Как вы знаете, отражения повседневных объектов в зеркалах и их изображения в линзах могут иметь довольно причудливую форму. Но и в этих случаях можно восстановить форму исходного объекта. Этому и будет посвящена данная задача.
Часть A. Фото в пузыре (4 балла) Иногда на фотографиях мыльных пузырей можно заметить искажённые изображения объектов позади фотоаппарата. Исследованию таких искажений посвящена первая часть задачи.Пузырь радиуса $R$ фотографируют с расстояния $L\gg R$, и в нём отражается объект неправильной формы, нарисованный на вертикальной стене. Линия, соединяющая пузырь и фотоаппарат, перпендикулярна стене; фотоаппарат поставлен к стене вплотную.Точка на стене на расстоянии $r$ от фотоаппарата видна на фотографии на расстоянии $\rho$ от центра изображения пузыря.
Выразите $r$ через $\rho$, $R$ и $L$.
Выразите малый элемент площади объекта $\mathrm dS$ через параметры соответствующего участка изображения. В ответ могут входить величины $\rho$, $R$, $L$, а также дифференциал расстояния $\mathrm d\rho$ и дифференциал полярного угла $\mathrm d\varphi$.
Часть B. Площадь квадрата (6 балла) Квадрат со стороной $a$ помещают на ось собирающей линзы с фокусным расстоянием $F$. Две стороны квадрата параллельны оптической оси, другие две — перпендикулярны. Положение центра квадрата задаётся координатой $x$ вдоль оптической оси, центр линзы находится в точке $x_0$. Изображение квадрата — трапеция, зависимость площади которой $S(x)$ исследуется в этой части задачи.
В листе ответов приведена фотография пузыря в натуральный размер. Как можно точнее найдите площадь объекта на стене. Численное значение $L=1~м$.
Получите теоретическую формулу для площади $S(x)$ изображения квадрата. Считайте, что $x-x_0 > F + a/2$. В листе ответов приведена зависимость $S(x)$, причём в точке $x=16~см$ площадь изображения становится неизмеримо большой. Эту зависимость намного удобнее анализировать, если в ней отсутствует расходимость (т.е. она всегда принимает конечные значения).
Чтобы зависимость не имела расходимости при $x=16~см$, её удобно домножить на некоторую функцию $f(x)$, которая в этой точке обращается в $0$. Предложите такую функцию. Пересчитайте точки для $f(x)S(x)$. Для дальнейшей обработки удобно восстановить значение $f(x)S(x)$ в точке $x=16~см$. Это можно сделать, экстраполировав (продлив) зависимость $f(x)S(x)$.
Получите экстраполированное значение $C=f(x)S(x)$ в точке $x=16~см$.
Пересчитайте точки для $f(x)S(x)/C$. Каждая точка полученной зависимости позволяет найти $a$, $F$ и координату $x_0$ центра линзы.
Для каждой точки найдите $a$, $F$ и $x_0$. Также приведите в листе ответов усреднённые результаты $\bar a$, $\bar F$ и $\bar x_0$.
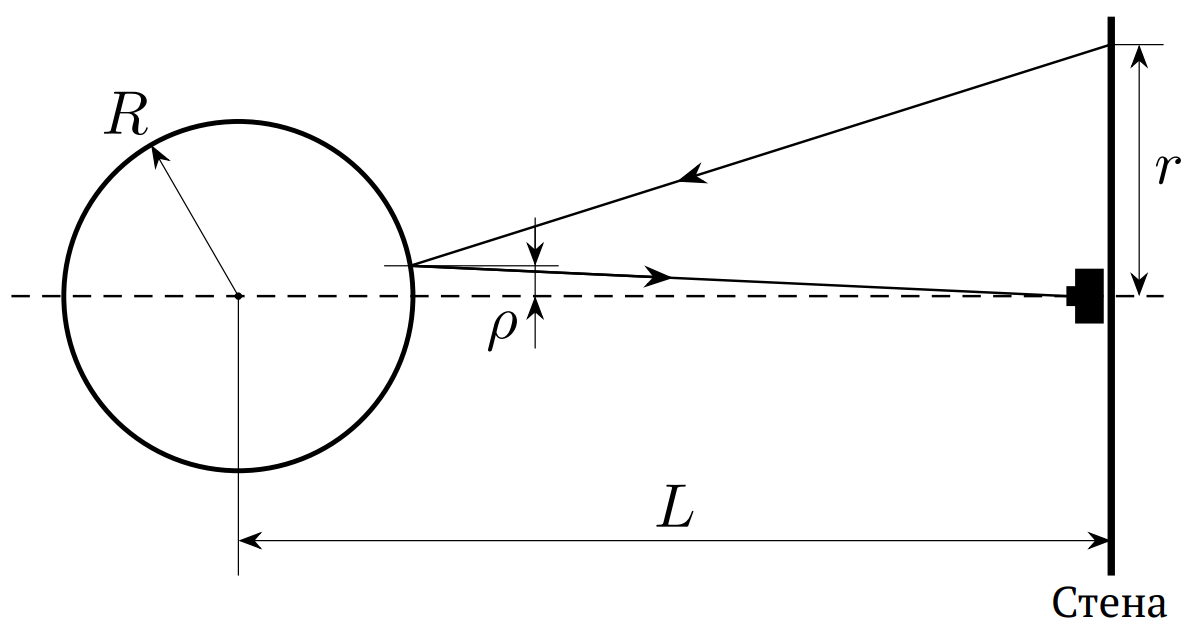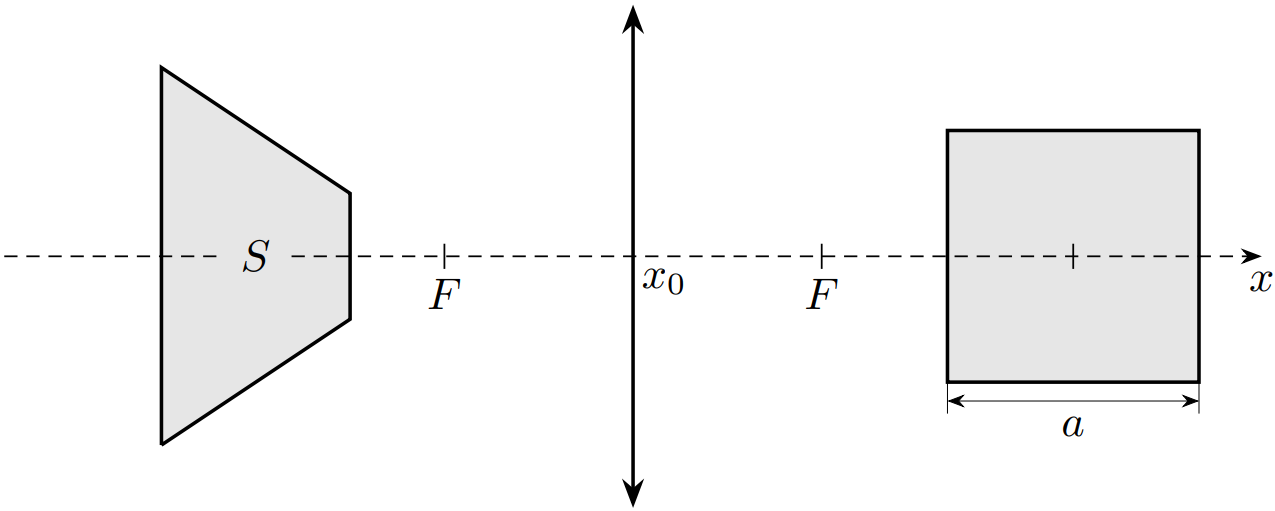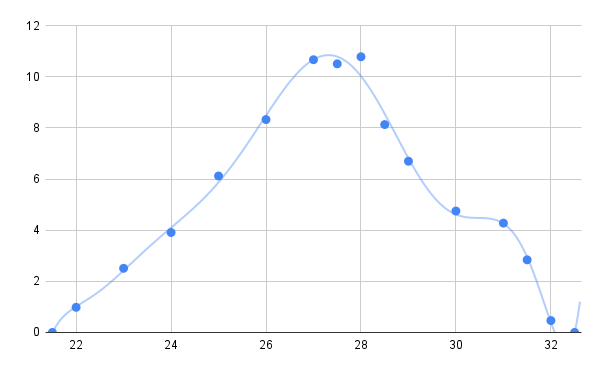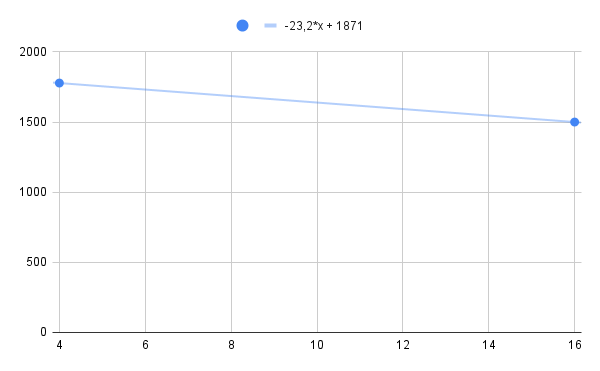
Выразите $r$ через $\rho$, $R$ и $L$.
Решение: Пусть $\alpha$ — угол падения луча на пузырь, $\beta$ — угол, который радиус, проведенный в точку падения, составляет с горизонталью, $\theta$ — угол падающего луча с горизонталью. Тогда:$$\sin \beta = \frac{\rho}{R}\\\tan \theta = \frac{\rho}{L-R\cos \beta}\\ \: \\\alpha = \beta + \theta$$Угол, который отраженный луч составляет с горизонталью, тогда равен $\alpha + \beta = 2\beta + \theta$. Следовательно: $$r = \rho + (L-R\cos \beta)\tan 2\beta + \theta$$Теперь воспользуемся приближением $\rho < R \ll L$. Тогда $\theta \ll 1$, откуда: $$\theta \approx \frac{\rho}{L}\\\tan 2\beta + \theta \approx \tan 2\beta + \frac{\theta}{\cos^2 2\beta} \\r = L \tan 2\beta + \left(\rho -R\cos \beta \tan 2\beta + \frac{L\theta}{\cos^2 2\beta}-\frac{\theta R\cos \beta}{\cos^2 2\beta}\right)$$Все слагаемые в скобках имеют по порядку не более $R \ll L$. Таким образом:$$r = L \tan 2\beta = \frac{2L \rho \sqrt{R^2-\rho^2}}{R^2-2\rho^2}$$
Ответ: $$r = \frac{2L \rho \sqrt{R^2-\rho^2}}{R^2-2\rho^2}$$

Выразите малый элемент площади объекта $\mathrm dS$ через параметры соответствующего участка изображения. В ответ могут входить величины $\rho$, $R$, $L$, а также дифференциал расстояния $\mathrm d\rho$ и дифференциал полярного угла $\mathrm d\varphi$.
Решение: Малый элемент площади в полярных координатах: $$\text{d}S = r \:\text{d}r\; \text{d}\varphi = \frac{\text{d}\varphi}{2}\text{d}(r^2)$$Найдем $\text{d}(r^2)$:$$r^2 = \frac{4L^2\rho^2(R^2-\rho^2)}{(R^2-2\rho^2)^2}\\\text{d}(r^2) = \frac{8L^2 R^4\rho}{(R^2-2\rho^2)^3}\text{d}\rho$$Для удобства введем безразмерную величину $\delta = \frac{\rho}{R}$. Тогда:$$\text{d}S = \frac{4L^2\delta \: \text{d}\delta}{(1-2\delta^2)^3}\text{d}\varphi$$
Ответ: $$\text{d}S = \frac{4L^2 R^4\rho}{(R^2-2\rho^2)^3}\text{d}\rho \: \text{d}\varphi$$

В листе ответов приведена фотография пузыря в натуральный размер. Как можно точнее найдите площадь объекта на стене. Численное значение $L=1~м$. Примечание: Удобно представить ответ как площадь под некоторым графиком. Миллиметровая бумага для построения графика приведена в листе ответов.

 Разобьем имеющуюся площадь на сегменты колец радиусом $\delta$ и толщиной $\text{d}\delta$. Обозначим угол, под которым виден этот сегмент из центра $\psi(\delta) = \int \text{d} \varphi$. Тогда для одного кольца:$$\text{d}S = 4L^2 \frac{\delta \: \psi(\delta)}{(1-2\delta^2)^3}\text{d}\delta = L^2 k(\delta) \psi(\delta)\text{d}\delta$$Итого имеем: $$S = \int_{\delta_{min}}^{\delta_{max}} k(\delta)\psi(\delta)\text{d}\delta$$Данный интеграл можно вычислить как площадь под графиком $k \psi (\delta)$.

$\delta, ~\frac{1}{60}$$\psi,~\frac{\pi}{180}~\text{рад}$$k \cdot \psi$22.0151.023.0332.524.0443.925.058.56.126.0678.327.071.510.727.56410.528.059.510.828.540.58.129.0306.730.0174.831.0124.331.572.832.010.5

 Численное интегрирование приводит к $S = 59~\cdot\frac{1}{60}\text{м}^2$ (здесь учтено, что $L = 1~м$)

Ответ:

 $$S = 0.98~\text{м}^2$$
Решение: Разобьем имеющуюся площадь на сегменты колец радиусом $\delta$ и толщиной $\text{d}\delta$. Обозначим угол, под которым виден этот сегмент из центра $\psi(\delta) = \int \text{d} \varphi$. Тогда для одного кольца:$$\text{d}S = 4L^2 \frac{\delta \: \psi(\delta)}{(1-2\delta^2)^3}\text{d}\delta = L^2 k(\delta) \psi(\delta)\text{d}\delta$$Итого имеем: $$S = \int_{\delta_{min}}^{\delta_{max}} k(\delta)\psi(\delta)\text{d}\delta$$Данный интеграл можно вычислить как площадь под графиком $k \psi (\delta)$. $\delta, ~\frac{1}{60}$$\psi,~\frac{\pi}{180}~\text{рад}$$k \cdot \psi$22.0151.023.0332.524.0443.925.058.56.126.0678.327.071.510.727.56410.528.059.510.828.540.58.129.0306.730.0174.831.0124.331.572.832.010.5  Численное интегрирование приводит к $S = 59~\cdot\frac{1}{60}\text{м}^2$ (здесь учтено, что $L = 1~м$) | $\delta, ~\frac{1}{60}$ | $\psi,~\frac{\pi}{180}~\text{рад}$ | $k \cdot \psi$ | | --- | --- | --- | | 22.0 | 15 | 1.0 | | 23.0 | 33 | 2.5 | | 24.0 | 44 | 3.9 | | 25.0 | 58.5 | 6.1 | | 26.0 | 67 | 8.3 | | 27.0 | 71.5 | 10.7 | | 27.5 | 64 | 10.5 | | 28.0 | 59.5 | 10.8 | | 28.5 | 40.5 | 8.1 | | 29.0 | 30 | 6.7 | | 30.0 | 17 | 4.8 | | 31.0 | 12 | 4.3 | | 31.5 | 7 | 2.8 | | 32.0 | 1 | 0.5 |
Ответ: $$S = 0.98~\text{м}^2$$

Получите теоретическую формулу для площади $S(x)$ изображения квадрата. Считайте, что $x-x_0 > F + a/2$.
Решение: Из формулы тонкой линзы очевидно, что ближняя к линзе сторона квадрата изображается в дальнее от линзы основание трапеции. Пусть $L_1$ — расстояние от ближнего основания трапеции до линзы, а $L_2$ — от дальнего до линзы. Пусть также $2b$ и $2c$ — меньшее и большее основание трапеции соответственно. Тогда: $$S(x) = (b+c)(L_2 - L_1)$$Из геометрических построений луча, идущего через фокус:$$b = (L_1 - F) \tan \alpha = (L_1 - F)\frac{a}{2F} \\c = (L_2 - F) \tan \alpha = (L_2 - F)\frac{a}{2F} \\S(x) = \frac{a}{2F}(L_1 + L_2 -2F)(L_2-L_1)$$Определим $L_1, L_2$ из формулы тонкой линзы:$$\frac{1}{L_1} + \frac{1}{x-x_0 + \frac{a}{2}} = \frac{1}{F} \Rightarrow L_1 = \frac{F(x-x_0 + \frac{a}{2})}{x-x_0+\frac{a}{2} - F}\\\frac{1}{L_2} + \frac{1}{x-x_0 - \frac{a}{2}} = \frac{1}{F} \Rightarrow L_2 = \frac{F(x-x_0 - \frac{a}{2})}{x-x_0-\frac{a}{2} - F}$$$$L_2 - L_1 = \frac{aF^2}{(x-x_0 - F)^2-\frac{a^2}{4}}\\L_1+L_2-2F = \frac{2F^2(x-x_0-F)}{(x-x_0-F)^2-\frac{a^2}{4}}$$Подставляя в выражение для $S(x)$, получим:
Ответ: $$S(x) = \frac{a^2F^3(x-x_0-F)}{((x-x_0-F)^2-\frac{a^2}{4})^2}$$

Чтобы зависимость не имела расходимости при $x=16~см$, её удобно домножить на некоторую функцию $f(x)$, которая в этой точке обращается в $0$. Предложите такую функцию. Пересчитайте точки для $f(x)S(x)$.
Решение: Учитывая вид исходной функции, расходимость исчезнет при домножении на $(x-16~см)^2$. По совместительству можем заключить, что $x_0+F+a/2=16~см$. Пересчитанные значения внесём в таблицу. | $x,~см$ | $S,~см^2$ | $S\cdot(x-16~см)^2,~см^4$ | $S\cdot (x-16~см)^2,~см^4/S_0$ | $S(x)f(x)/C$ | $a,~см$ | $F,~см$ | $x_0,~см$ | | --- | --- | --- | --- | --- | --- | --- | --- | | 16 | $-$ | $-$ | $-$ | 1.00 | - | - | - | | 18 | 440 | 1780 | 1.00 | 0.95 | 6.9 | 8.1 | 4.39 | | 20 | 94 | 1500 | 0.84 | 0.80 | 5.0 | 9.1 | 4.42 | | 22 | 36 | 1280 | 0.72 | 0.68 | 4.7 | 9.29 | 4.38 | | 24 | 17.4 | 1110 | 0.63 | 0.59 | 4.6 | 9.36 | 4.36 | | 26 | 9.8 | 980 | 0.55 | 0.52 | 4.5 | 9.41 | 4.35 | | 28 | 6.1 | 880 | 0.49 | 0.47 | 4.5 | 9.44 | 4.34 | | 30 | 4.0 | 790 | 0.44 | 0.42 | 4.4 | 9.47 | 4.33 | | 32 | 2.8 | 720 | 0.41 | 0.39 | 4.4 | 9.47 | 4.33 | | 34 | 2.0 | 660 | 0.37 | 0.35 | 4.4 | 9.49 | 4.32 |
Ответ: | $x,~см$ | $S,~см^2$ | $S\cdot(x-16~см)^2,~см^4$ | $S\cdot (x-16~см)^2,~см^4/S_0$ | $S(x)f(x)/C$ | $a,~см$ | $F,~см$ | $x_0,~см$ | | --- | --- | --- | --- | --- | --- | --- | --- | | 16 | $-$ | $-$ | $-$ | 1.00 | - | - | - | | 18 | 440 | 1780 | 1.00 | 0.95 | 6.9 | 8.1 | 4.39 | | 20 | 94 | 1500 | 0.84 | 0.80 | 5.0 | 9.1 | 4.42 | | 22 | 36 | 1280 | 0.72 | 0.68 | 4.7 | 9.29 | 4.38 | | 24 | 17.4 | 1110 | 0.63 | 0.59 | 4.6 | 9.36 | 4.36 | | 26 | 9.8 | 980 | 0.55 | 0.52 | 4.5 | 9.41 | 4.35 | | 28 | 6.1 | 880 | 0.49 | 0.47 | 4.5 | 9.44 | 4.34 | | 30 | 4.0 | 790 | 0.44 | 0.42 | 4.4 | 9.47 | 4.33 | | 32 | 2.8 | 720 | 0.41 | 0.39 | 4.4 | 9.47 | 4.33 | | 34 | 2.0 | 660 | 0.37 | 0.35 | 4.4 | 9.49 | 4.32 | Ответ: $x,~см$$S,~см^2$$S\cdot(x-16~см)^2,~см^4$$S\cdot (x-16~см)^2,~см^4/S_0$$S(x)f(x)/C$$a,~см$$F,~см$$x_0,~см$16$-$$-$$-$1.00---1844017801.000.956.98.14.39209415000.840.805.09.14.42223612800.720.684.79.294.382417.411100.630.594.69.364.36269.89800.550.524.59.414.35286.18800.490.474.59.444.34304.07900.440.424.49.474.33322.87200.410.394.49.474.33342.06600.370.354.49.494.32

Получите экстраполированное значение $C=f(x)S(x)$ в точке $x=16~см$. Примечание: Учтите, что зависимость может не быть линейной в окрестности этой точки

 Обозначим $x_0 + F +\frac{a}{2} = 16~\text{см} = x_1, ~(x-x_1) = \delta$. Тогда:$$S(x)f(x) = \frac{a^2F^3(\delta + \frac{a}{2})}{(\delta + a)^2} = \frac{aF^3(1+\frac{2\delta}{a})}{2(1+\frac{\delta}{a})^2}$$Воспользуемся приближением $\delta \ll a$:$$S(x)f(x) \approx \frac{aF^3}{2}\left(1+\frac{2\delta}{a}\right)\left(1-2\frac{\delta}{a} - \frac{\delta^2}{a^2} + 4\frac{\delta^2}{a^2}\right) \approx \frac{aF^3}{2}\left(1-\frac{\delta^2}{a^2}\right)$$Как видно, в окрестности $x_1$ $S(x)f(x)$ зависит от  $x-x_1$ квадратично, поэтому требуется построить график $S(x)f(x)$ от $(x-x_1)^2$. При этом $C = \frac{aF^3}{2}$. Экстраполируя по первым двум точкам, получаем $C = 1870~\text{см}^4$. По первым трем точкам - $1800~\text{см}^4$.Отметим, что в силу $a \approx 4.5~\text{см}$ и необходимости условия $\delta \ll a$, точки дальше второй не подходят для экстраполяции: уже третья точка приводит к  $\frac{\delta}{a} \sim 1$.
Решение: Обозначим $x_0 + F +\frac{a}{2} = 16~\text{см} = x_1, ~(x-x_1) = \delta$. Тогда:$$S(x)f(x) = \frac{a^2F^3(\delta + \frac{a}{2})}{(\delta + a)^2} = \frac{aF^3(1+\frac{2\delta}{a})}{2(1+\frac{\delta}{a})^2}$$Воспользуемся приближением $\delta \ll a$:$$S(x)f(x) \approx \frac{aF^3}{2}\left(1+\frac{2\delta}{a}\right)\left(1-2\frac{\delta}{a} - \frac{\delta^2}{a^2} + 4\frac{\delta^2}{a^2}\right) \approx \frac{aF^3}{2}\left(1-\frac{\delta^2}{a^2}\right)$$Как видно, в окрестности $x_1$ $S(x)f(x)$ зависит от $x-x_1$ квадратично, поэтому требуется построить график $S(x)f(x)$ от $(x-x_1)^2$. При этом $C = \frac{aF^3}{2}$. Экстраполируя по первым двум точкам, получаем $C = 1870~\text{см}^4$. По первым трем точкам - $1800~\text{см}^4$.Отметим, что в силу $a \approx 4.5~\text{см}$ и необходимости условия $\delta \ll a$, точки дальше второй не подходят для экстраполяции: уже третья точка приводит к $\frac{\delta}{a} \sim 1$.

Пересчитайте точки для $f(x)S(x)/C$.

Для каждой точки найдите $a$, $F$ и $x_0$. Также приведите в листе ответов усреднённые результаты $\bar a$, $\bar F$ и $\bar x_0$.
Решение: В пункте B3 найдено:$$\frac{S(x)f(x)}{C} = \frac{1 + 2\frac{\delta}{a}}{(1+\frac{\delta}{a})^2} = A$$Решая квадратное уравнения относительно $\frac{\delta}{a}$:$$\frac{\delta}{a} = \frac{1-A + \sqrt{1-A}}{A}\\a = \frac{(x-x_1)A}{1-A + \sqrt{1-A}}$$Здесь выбран положительный корень, т.к. используются только точки $x > x_1 = 16$ см.Далее:$$C = \frac{aF^3}{2} \Rightarrow F = \left(\frac{2C}{a}\right)^{1/3}\\x_1 = x_0 + F + \frac{a}{2} \Rightarrow x_0 = x_1 - F - \frac{a}{2}$$Окончательно имеем, приняв точку $x = 18~\text{см}$ за выброс:
Ответ: $$\bar a = (4.54 \pm 0.19)~\text{см}\\ \bar F = (9.38 \pm 0.13)~\text{см}\\ \bar x_0 = (4.35 \pm 0.03)~\text{см}$$
Темы:
PE, Оптика, Геометрическая оптика, Обработка данных, Обработка фотографии, Сборы XY, Формула тонкой линзы, Отражение